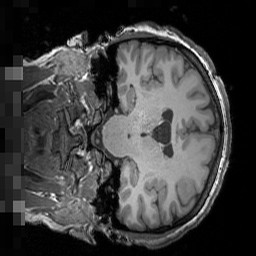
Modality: T1w
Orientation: coronal
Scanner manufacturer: siemens
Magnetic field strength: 3 T
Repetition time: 1.5 s
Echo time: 0.00291 s